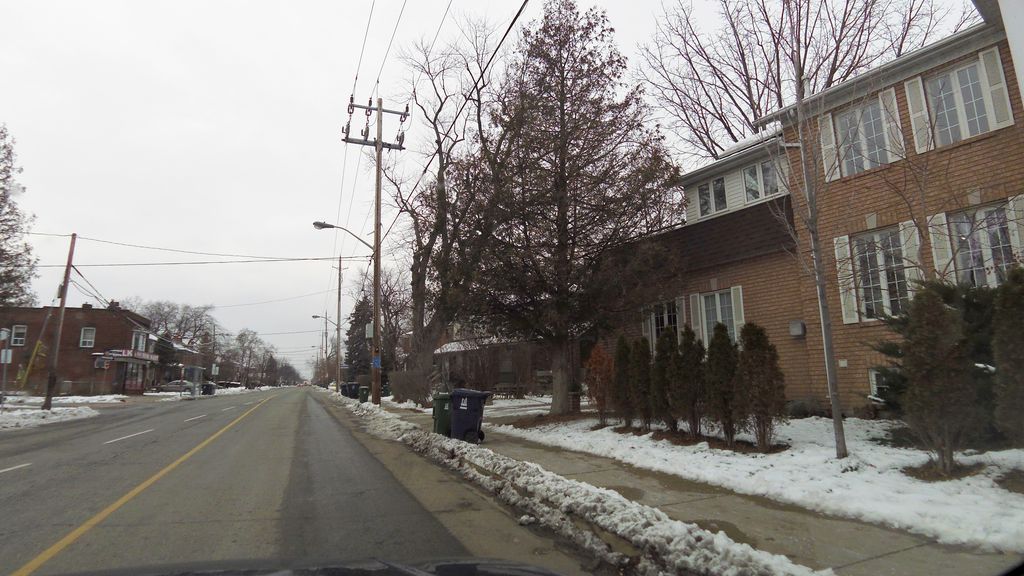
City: toronto